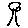
Label: tree